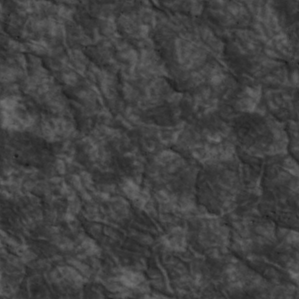
Label: non_frost